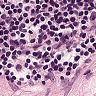
Metastatic tissue present: no